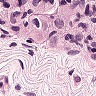
Metastatic tissue present: yes